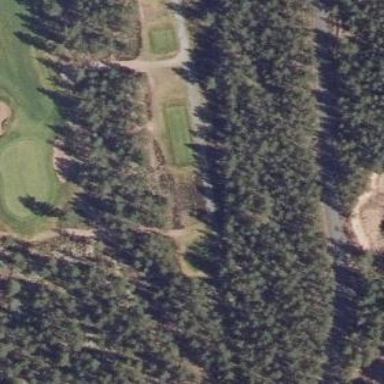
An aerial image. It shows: Path used for both walking and golf.